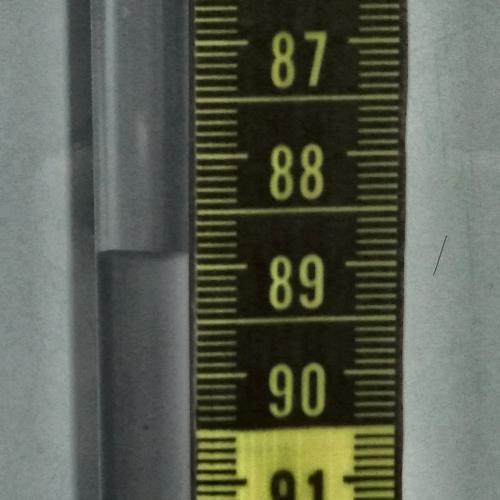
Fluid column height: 88.9 cm